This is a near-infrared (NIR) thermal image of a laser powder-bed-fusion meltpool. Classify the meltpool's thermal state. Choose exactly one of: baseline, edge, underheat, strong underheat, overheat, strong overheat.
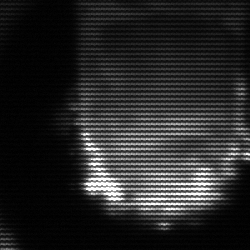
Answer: baseline